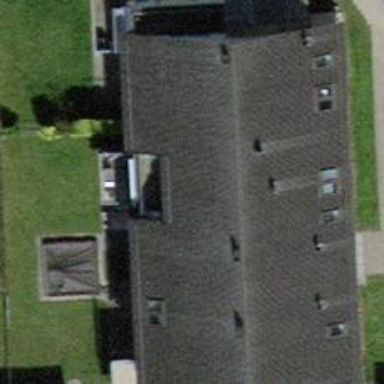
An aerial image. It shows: Kindergarten.